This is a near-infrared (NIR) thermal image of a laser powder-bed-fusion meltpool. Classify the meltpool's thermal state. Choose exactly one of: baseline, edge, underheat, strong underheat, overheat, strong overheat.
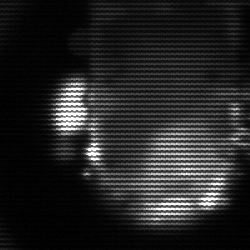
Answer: baseline